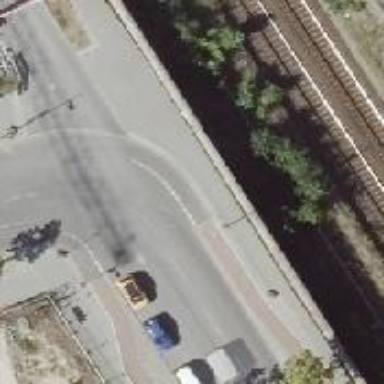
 and there is parking on the right lane."